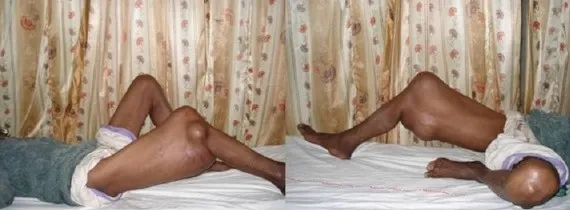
Clinical photograph showing massive swelling of right thigh, mimicking a soft tissue tumor.
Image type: medical_photograph (other_medical_photograph)